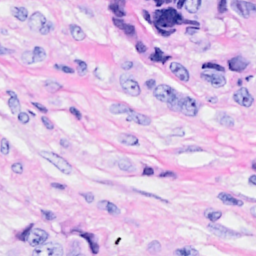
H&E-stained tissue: Breast